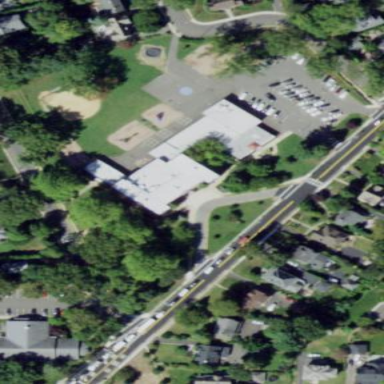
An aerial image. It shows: School building.